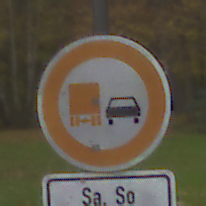
Verkehrszeichen: UeberholverbotKraftfahrzeuge
Zusatzzeichen unten: ZeitangabenMitBeschraenkungAufWochentage9
Umgebung: Outdoor, Nature
Tageszeit: Midday
Wetter: Overcast
Licht: Natural
Jahreszeit: Autumn
Kontrast: LowContrast